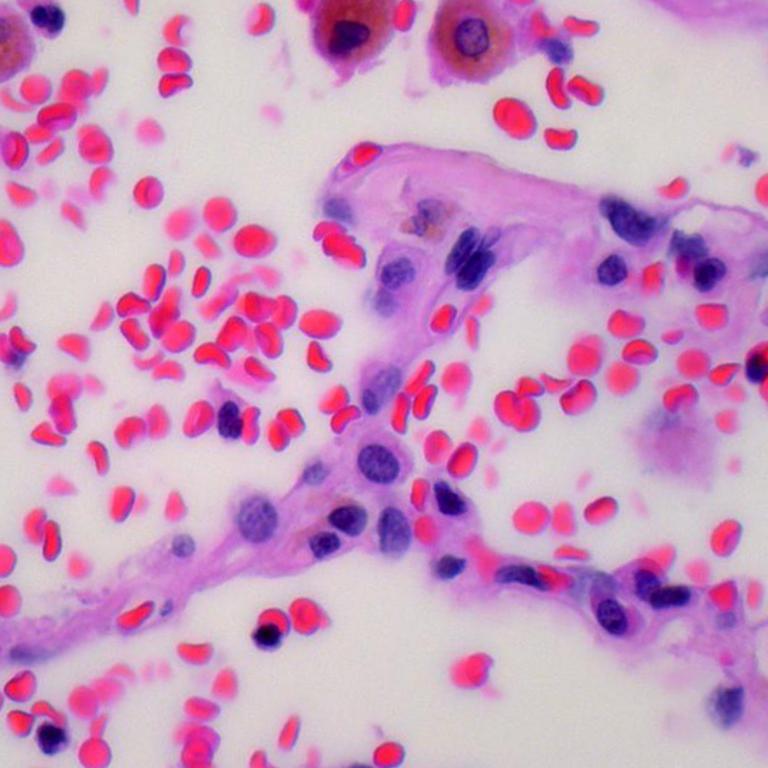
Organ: lung
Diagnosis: benign